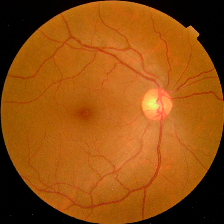
Diabetic retinopathy grade: No DR